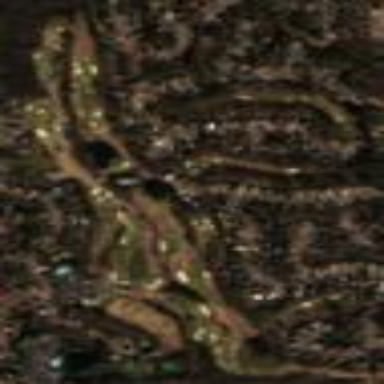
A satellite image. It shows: Golf course.